Aerial crown-view tile of a tropical tree (Barro Colorado Island, Panama), acquired 20241014:
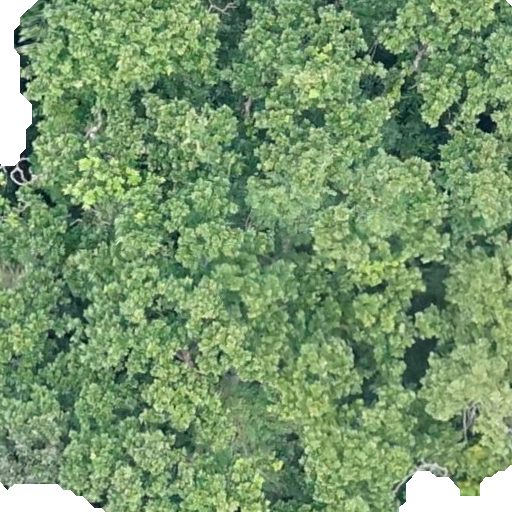
Species: Anacardium excelsum
GBIF accepted scientific name: Anacardium excelsum
Crown area: 522.808 m²